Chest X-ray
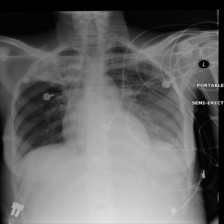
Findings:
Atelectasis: negative
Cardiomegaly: negative
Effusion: negative
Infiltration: negative
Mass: negative
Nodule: negative
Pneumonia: negative
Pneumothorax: positive
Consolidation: negative
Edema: negative
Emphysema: negative
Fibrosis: negative
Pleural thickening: negative
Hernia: negative